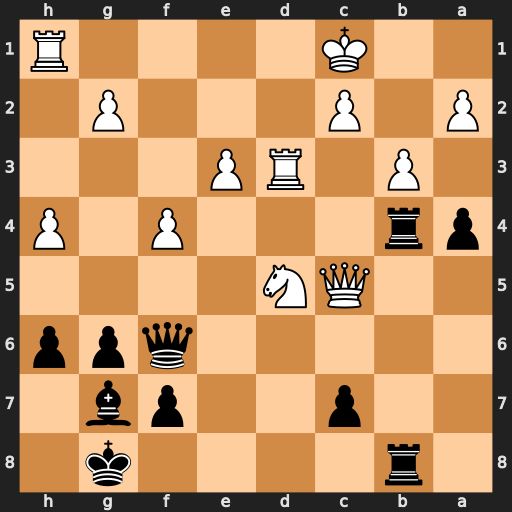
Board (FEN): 1r4k1/2p2pb1/5qpp/2QN4/pr3P1P/1P1RP3/P1P3P1/2K4R
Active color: b
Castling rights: -
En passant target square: -
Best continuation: Qa1+ Kd2 Qxh1